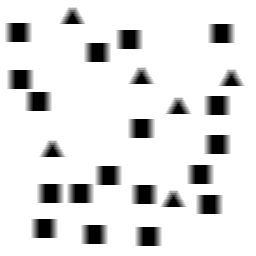
Squares: 18
Triangles: 6
Stars: 0
Total shapes: 24